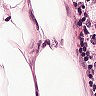
Metastatic tissue present: no